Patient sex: M
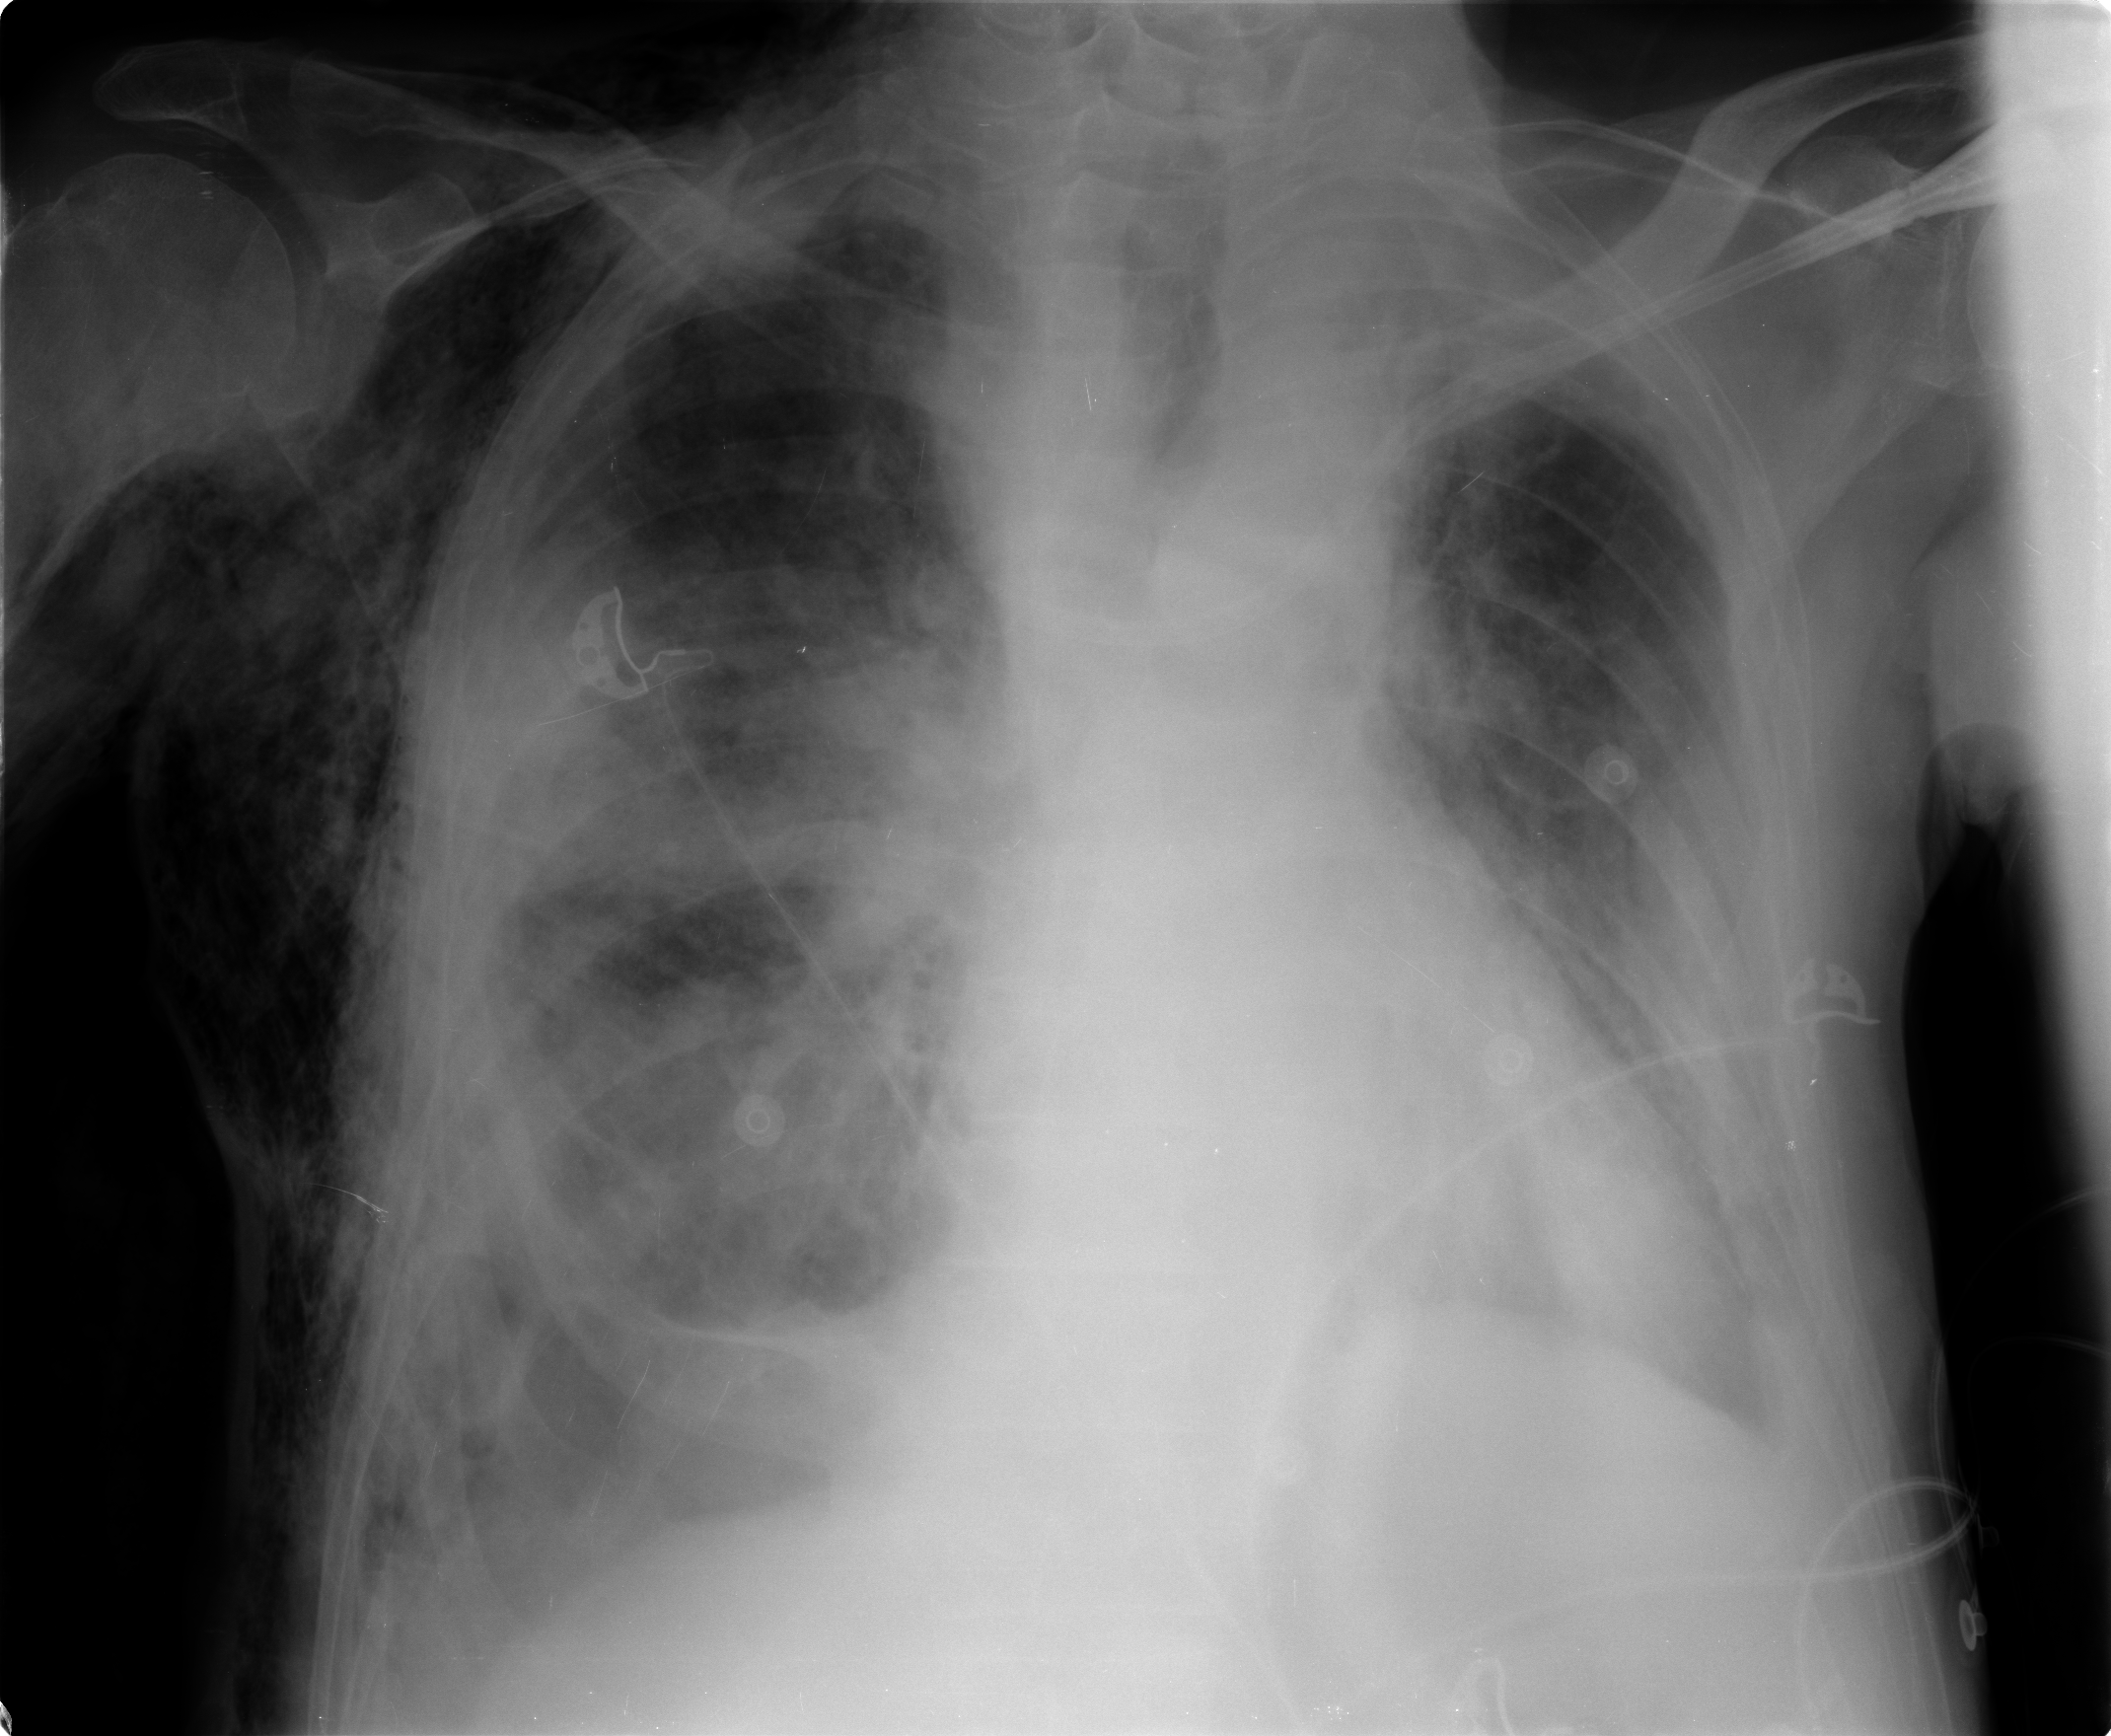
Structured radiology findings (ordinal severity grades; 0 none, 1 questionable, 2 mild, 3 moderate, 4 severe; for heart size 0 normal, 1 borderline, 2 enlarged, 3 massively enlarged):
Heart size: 1
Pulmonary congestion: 2
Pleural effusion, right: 0
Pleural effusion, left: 0
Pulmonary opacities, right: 2
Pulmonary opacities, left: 2
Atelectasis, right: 2
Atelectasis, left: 2